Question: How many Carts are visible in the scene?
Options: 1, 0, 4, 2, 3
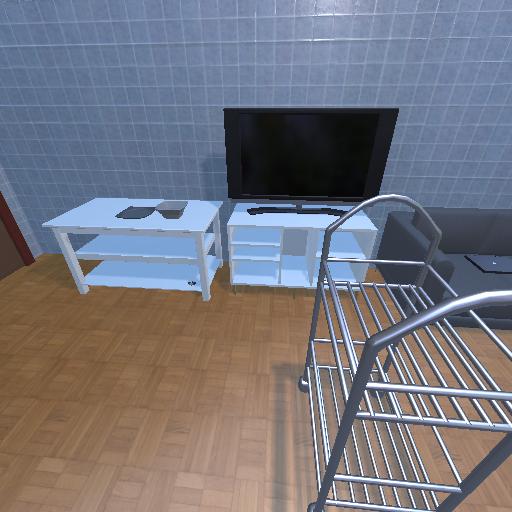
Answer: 1